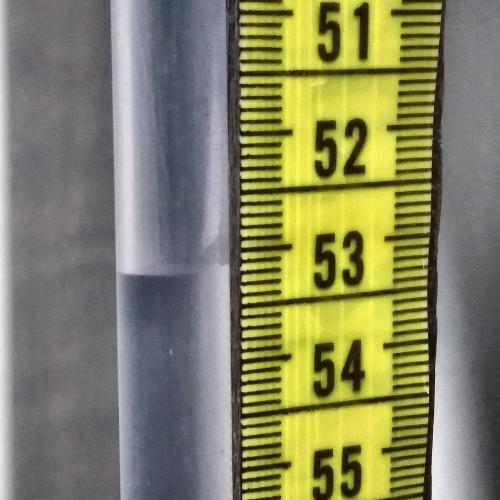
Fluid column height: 53.2 cm